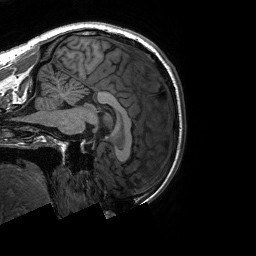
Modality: T1w
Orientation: sagittal
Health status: ill
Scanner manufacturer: siemens
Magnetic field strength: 3 T
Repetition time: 2.3 s
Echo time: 0.00226 s